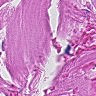
Metastatic tissue present: no